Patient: sex F, age 72
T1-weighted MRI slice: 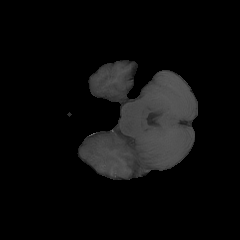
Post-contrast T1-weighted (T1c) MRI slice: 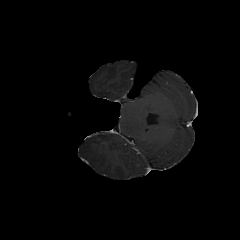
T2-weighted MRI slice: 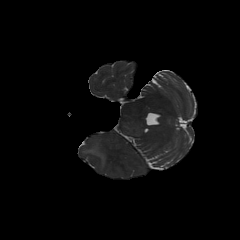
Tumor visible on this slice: yes
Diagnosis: Glioblastoma, IDH-wildtype
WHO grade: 4